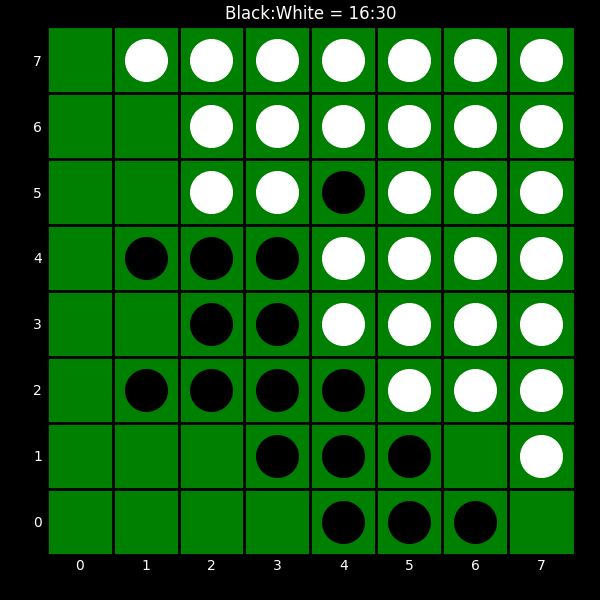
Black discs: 16
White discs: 30